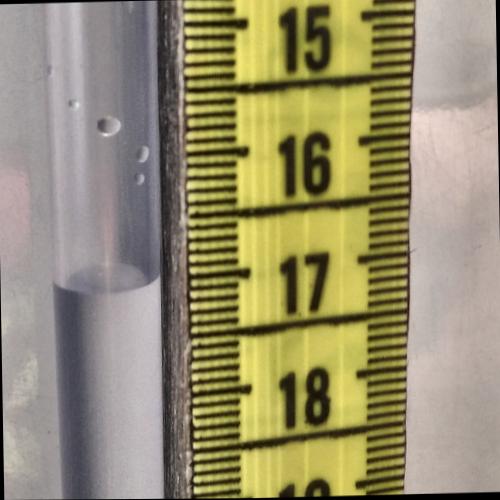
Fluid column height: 17.0 cm